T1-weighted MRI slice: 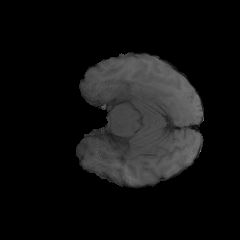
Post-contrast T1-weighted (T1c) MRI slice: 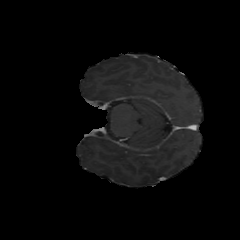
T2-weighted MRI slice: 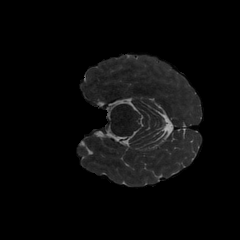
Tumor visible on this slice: no